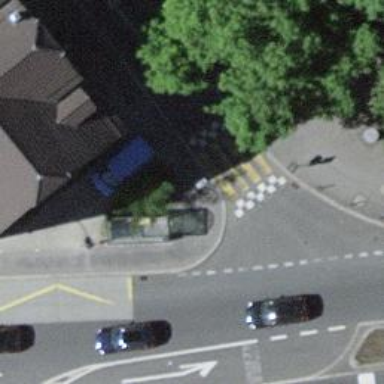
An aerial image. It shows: Kerb barrier.